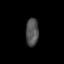
Tissue: skin
Cell type: Epithelial cells
Senescence score: 0.2622
Nuclear area (px): 348
Mean DAPI intensity: 80.569